Question: With WinForms, is there a way to be alerted to a control changing location with respect to the screen?
Say you have a Form with a button on it, and you would like to know when the button is moved from its current pixel location on the screen. If the button is moved to a different location on its parent Form you could obviously use the LocationChanged event, but if the Form is moved by the user, how do you know the button has visually moved?
In this simplified case the quick answer is to monitor the Form's LocationChanged and SizeChanged events, but there can be an arbitrary number of levels of nesting so monitoring those events for each parent up the chain to the primary form is not feasible. Using a timer to check if the location changed also seems like cheating (in a bad way).
Given only an arbitrary Control object, is there a way to know when that Control's location changes on the screen, without knowledge of the control's parent hierarchy?
An illustration, by request:

Note that this "pinning" concept is an existing capability but it currently requires knowledge of the parent form and how the child control behaves; this is not the problem I am trying to solve. I would like to encapsulate this control tracking logic in an abstract Form that "pin-able" Forms can inherit from. Is there some message pump magic I can tap into to know when a control moves on the screen without having to deal with all the complicated parent tracking?
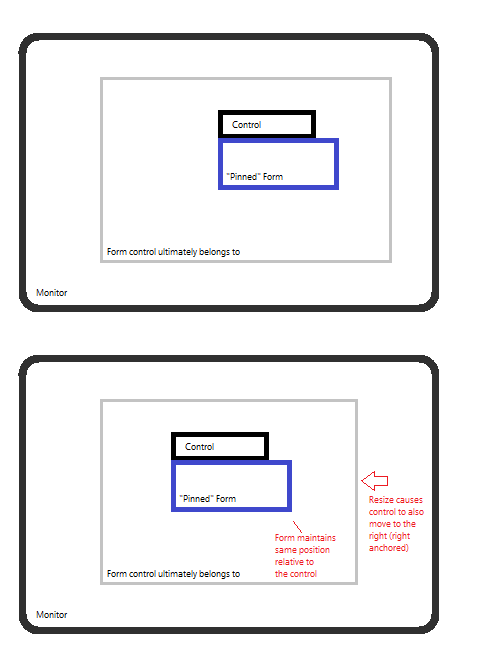
Answer: I'm not sure why you would say tracking the parent chain "is not feasible". Not only is it feasible, it's the right answer the easy answer.
Just a quick hack at a solution:
'''
private Control _anchorControl;
private List<Control> _parentChain = new List<Control>();
private void BuildChain()
{
foreach(var item in _parentChain)
{
item.LocationChanged -= ControlLocationChanged;
item.ParentChanged -= ControlParentChanged;
}
var current = _anchorControl;
while( current != null )
{
_parentChain.Add(current);
current = current.Parent;
}
foreach(var item in _parentChain)
{
item.LocationChanged += ControlLocationChanged;
item.ParentChanged += ControlParentChanged;
}
}
void ControlParentChanged(object sender, EventArgs e)
{
BuildChain();
ControlLocationChanged(sender, e);
}
void ControlLocationChanged(object sender, EventArgs e)
{
// Update Location of Form
if( _anchorControl.Parent != null )
{
var screenLoc = _anchorControl.Parent.PointToScreen(_anchorControl.Location);
UpdateFormLocation(screenLoc);
}
}
'''